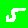
Digit: 5